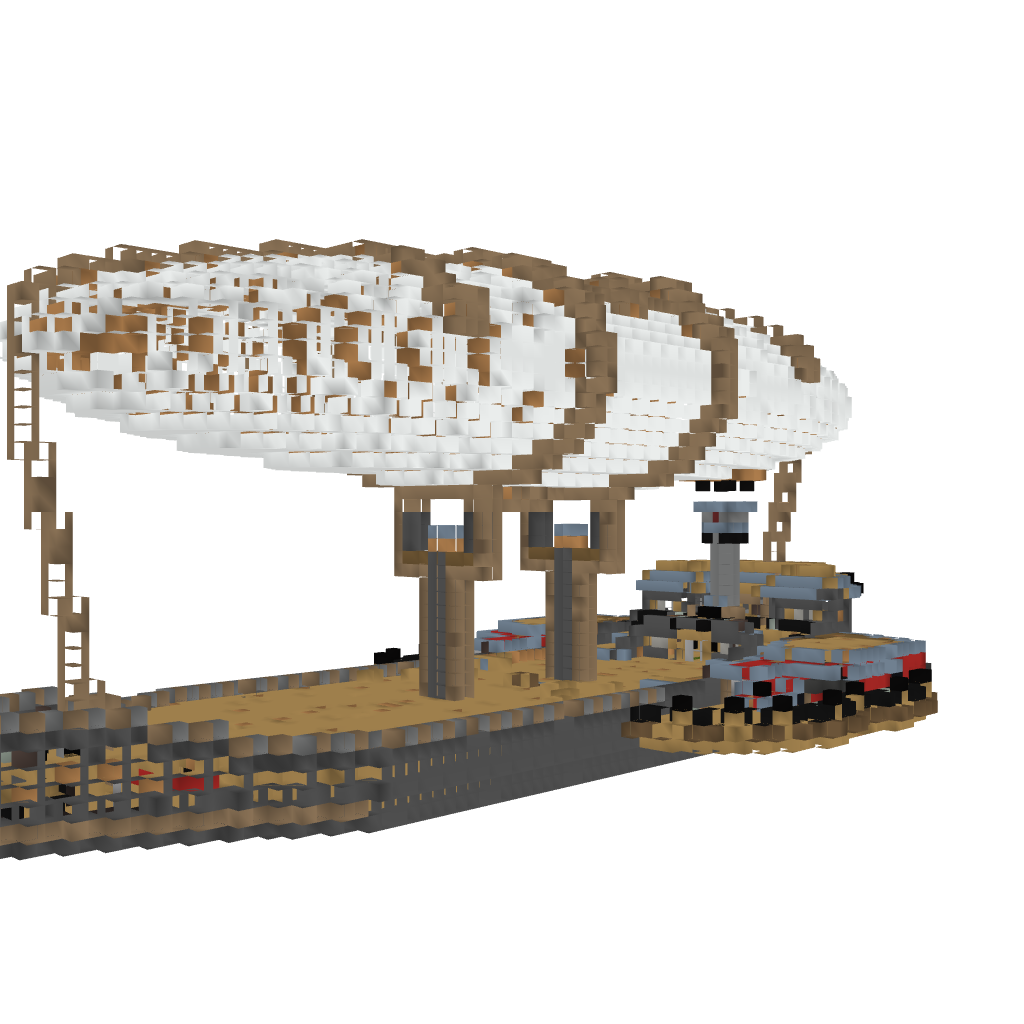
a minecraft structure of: HighWind IV :AIRSHIP